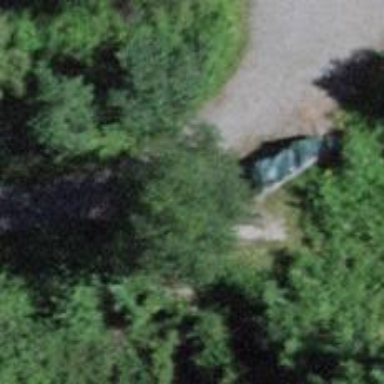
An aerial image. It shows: Bench for seating.